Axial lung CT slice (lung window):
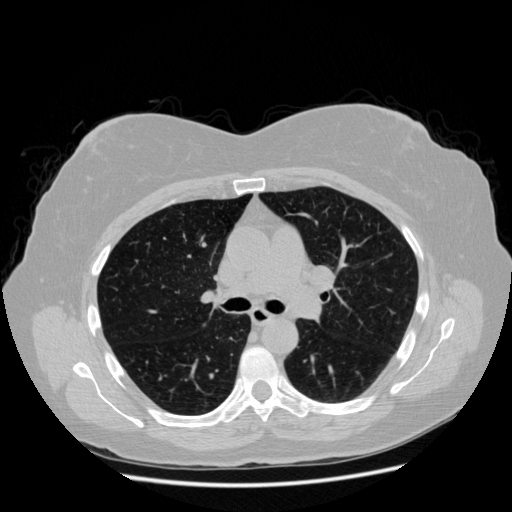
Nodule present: no